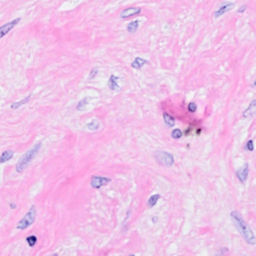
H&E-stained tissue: Breast